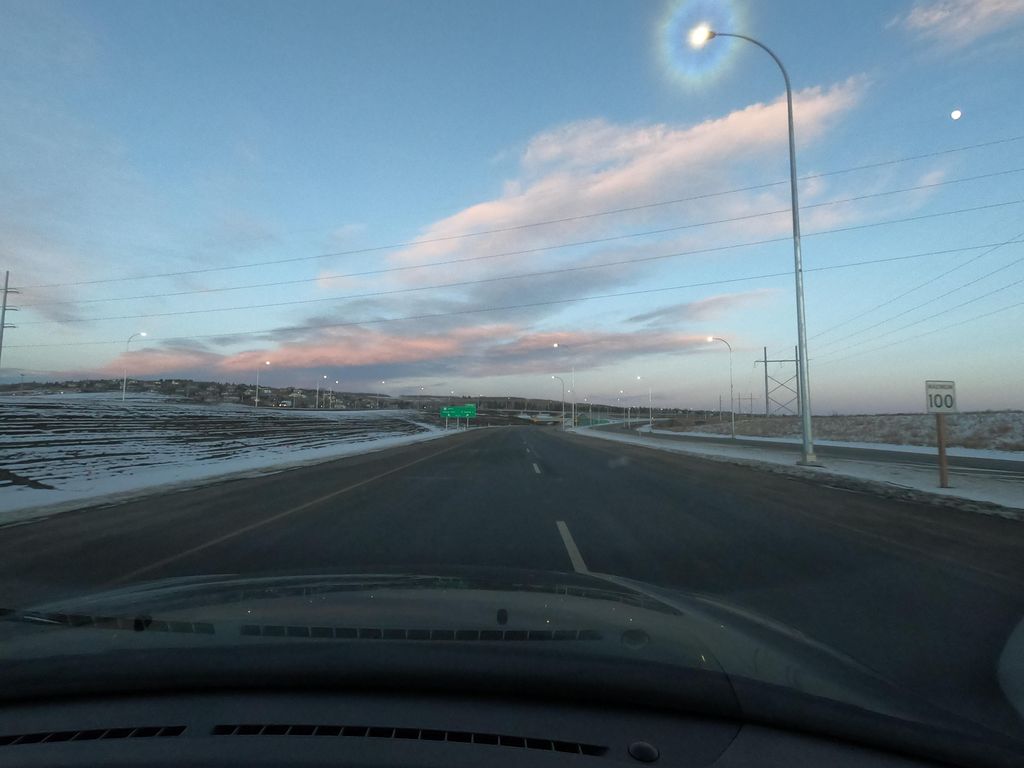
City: calgary